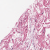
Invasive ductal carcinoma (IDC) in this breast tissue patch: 0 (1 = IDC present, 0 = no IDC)